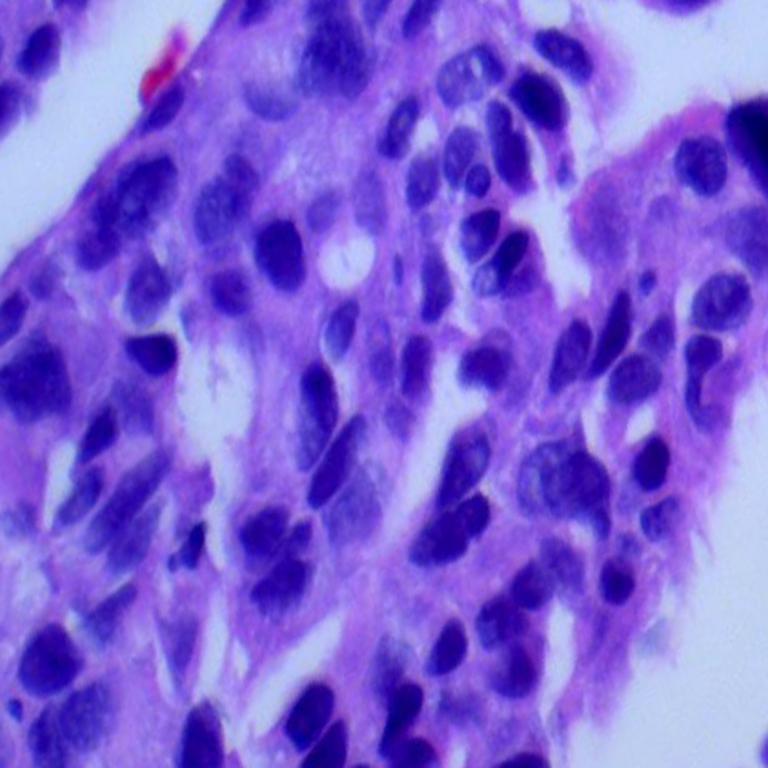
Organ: lung
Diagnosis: adenocarcinomas